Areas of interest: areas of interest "Huatong Zhongchuang Tower"
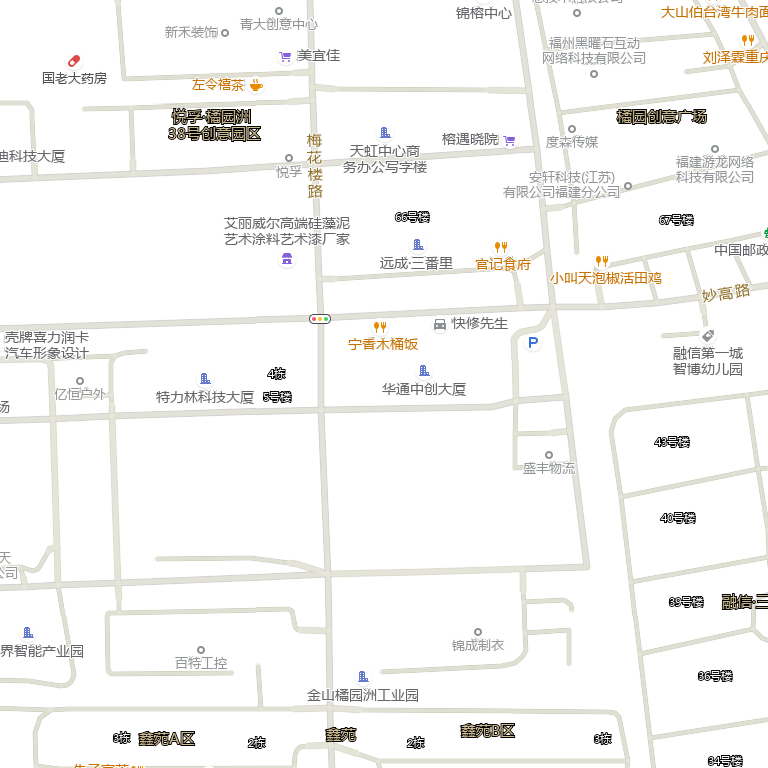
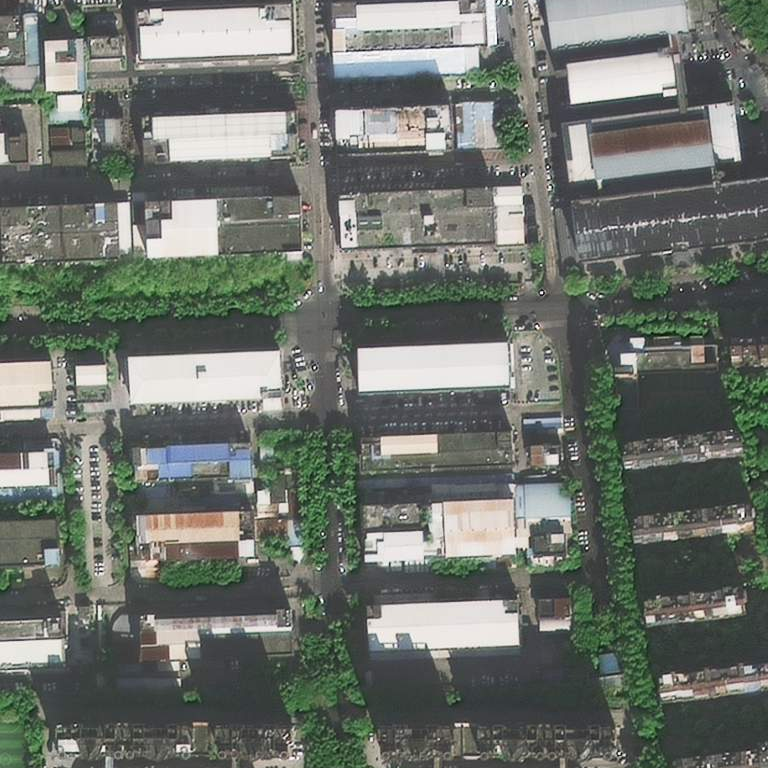